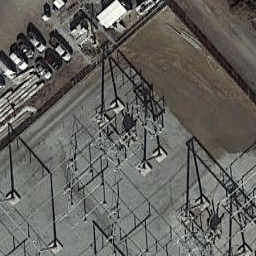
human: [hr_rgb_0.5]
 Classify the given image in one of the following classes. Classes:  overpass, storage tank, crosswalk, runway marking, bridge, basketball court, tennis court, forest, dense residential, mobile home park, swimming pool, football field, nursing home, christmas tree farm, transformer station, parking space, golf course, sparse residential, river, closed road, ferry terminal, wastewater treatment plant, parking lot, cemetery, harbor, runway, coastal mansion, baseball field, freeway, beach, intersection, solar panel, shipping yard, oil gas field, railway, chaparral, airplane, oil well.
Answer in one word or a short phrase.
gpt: transformer station